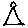
Label: triangle